Question: I need help!!!
There a lot of code. I try to describe the concept.
1. I have Activity which have ViewPager
2. ViewPager display Fragments each of them have Loader for data retrieving.
3. I display data on fragment if onFinishLoader receive data. Rendering data in the Fragment I make in the onFinishLoader method.
My case:
I make page flipping very fast. The data loads in the fragment and start rendering while flipping animation in action. This thing make ViewPager stopping between fragments.
Below you can see my graphics.

Please help me to kill this issue!!!
Many thanks,
Igor
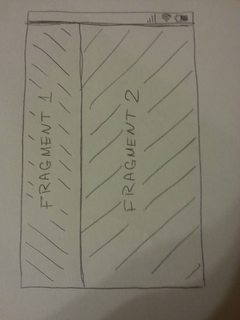
Answer: Set an setOnPageChangeListener on your ViewPager. In onPageScrollStateChanged, if the state is anything other than SCROLL_STATE_IDLE, the pages are moving. In this case, notify your fragments not to draw the content as it arrives. Store the data in the fragment and trigger it to draw once SCROLL_STATE_IDLE is true.